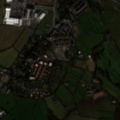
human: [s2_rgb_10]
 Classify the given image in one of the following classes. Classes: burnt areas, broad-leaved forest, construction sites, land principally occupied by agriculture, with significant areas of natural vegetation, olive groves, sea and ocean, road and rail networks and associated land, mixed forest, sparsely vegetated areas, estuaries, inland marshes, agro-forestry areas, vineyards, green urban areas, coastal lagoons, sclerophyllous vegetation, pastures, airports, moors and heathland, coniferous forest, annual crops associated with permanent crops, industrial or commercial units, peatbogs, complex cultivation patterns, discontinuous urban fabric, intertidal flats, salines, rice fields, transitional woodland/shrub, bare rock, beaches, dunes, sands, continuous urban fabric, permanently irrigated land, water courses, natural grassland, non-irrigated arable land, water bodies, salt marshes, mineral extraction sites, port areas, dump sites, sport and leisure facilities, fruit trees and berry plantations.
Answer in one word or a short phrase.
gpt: discontinuous urban fabric, industrial or commercial units, road and rail networks and associated land, sport and leisure facilities, pastures, transitional woodland/shrub